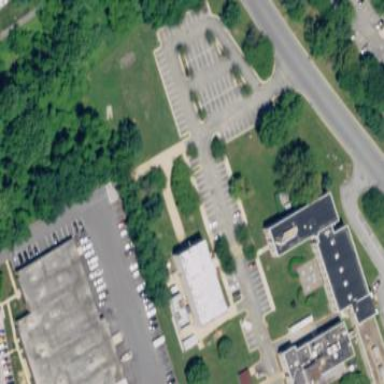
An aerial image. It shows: Parking area with surface.